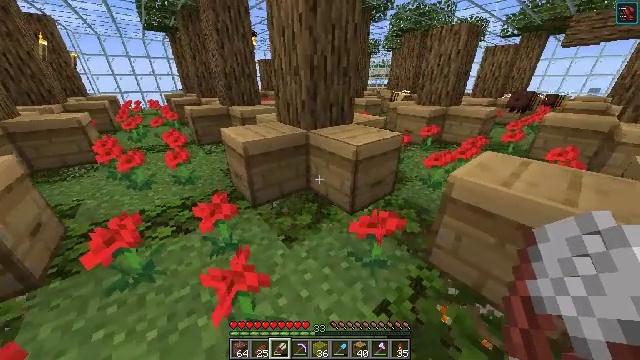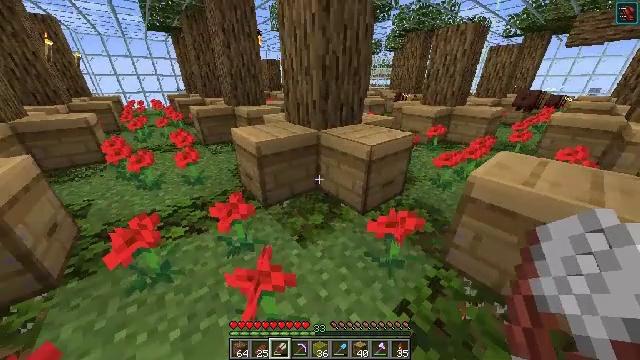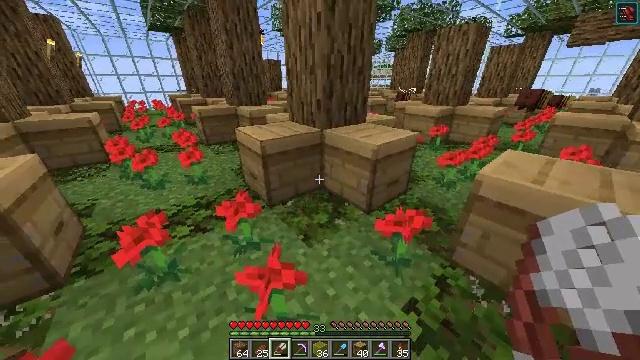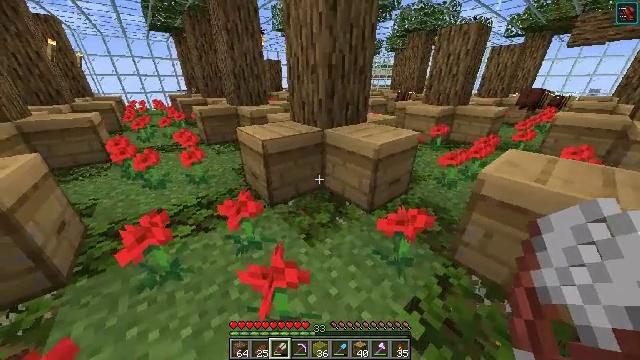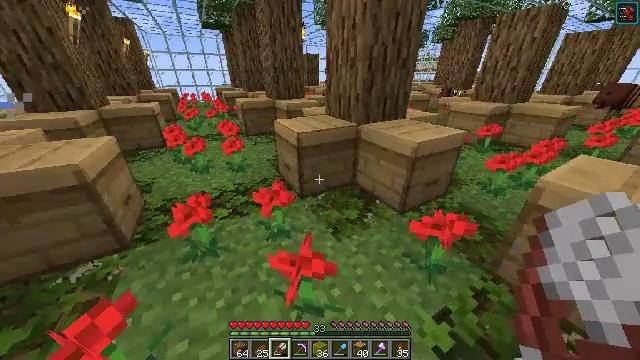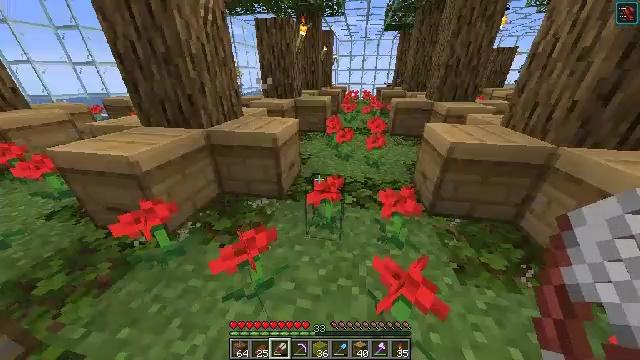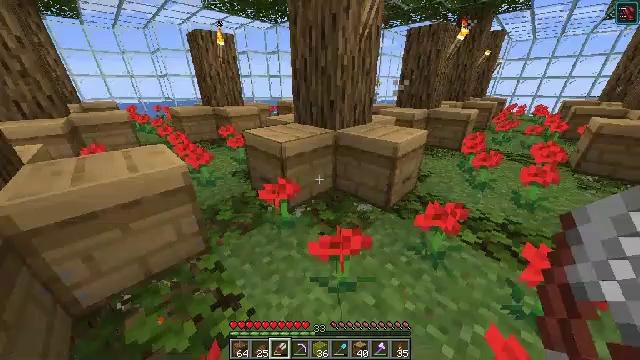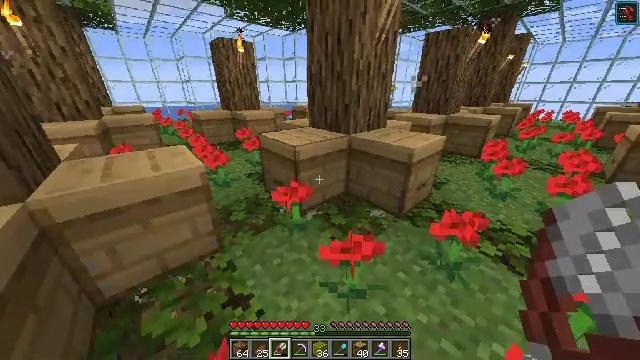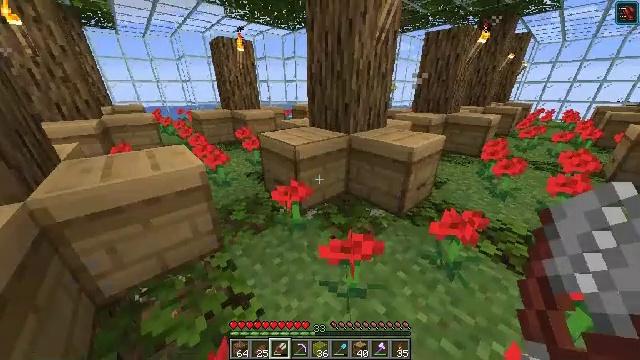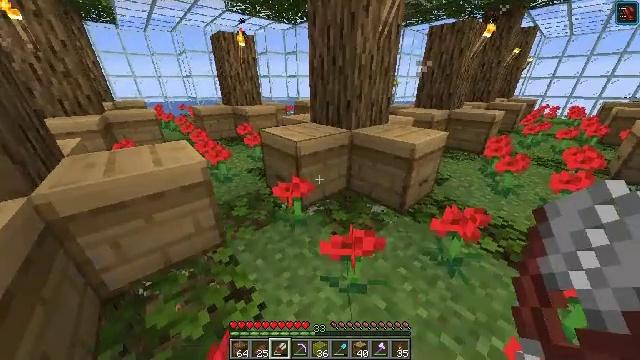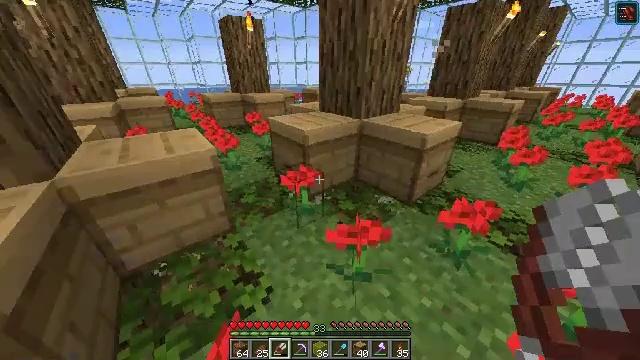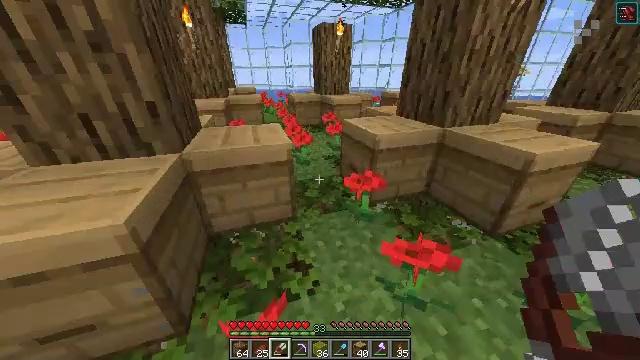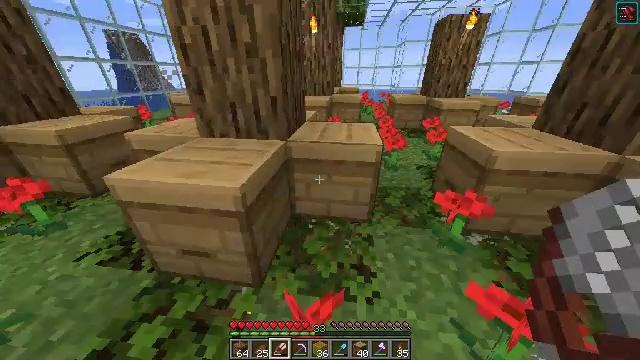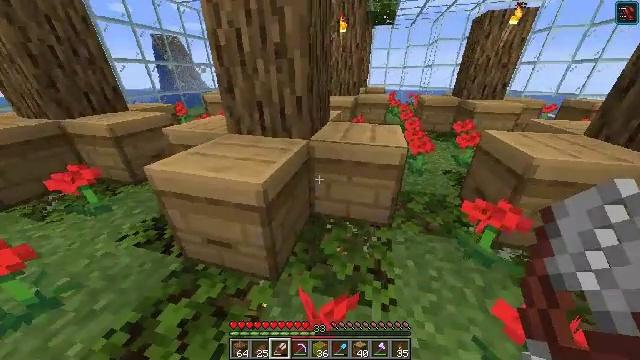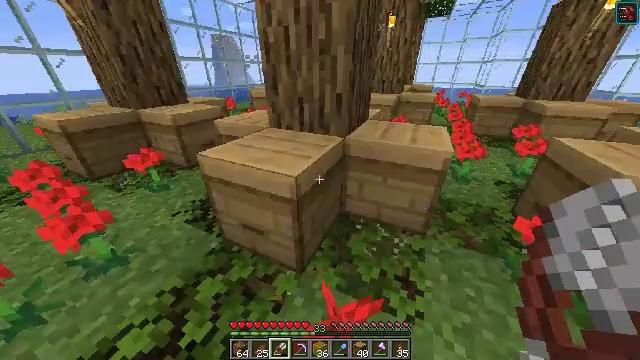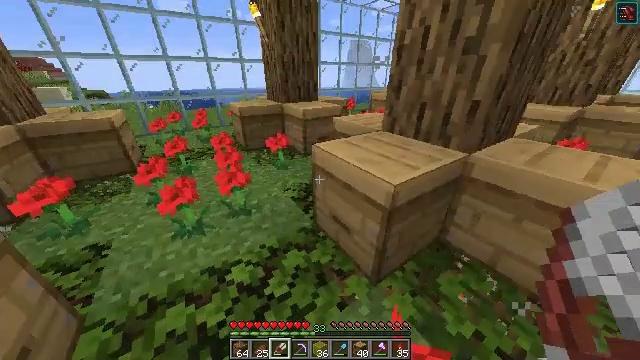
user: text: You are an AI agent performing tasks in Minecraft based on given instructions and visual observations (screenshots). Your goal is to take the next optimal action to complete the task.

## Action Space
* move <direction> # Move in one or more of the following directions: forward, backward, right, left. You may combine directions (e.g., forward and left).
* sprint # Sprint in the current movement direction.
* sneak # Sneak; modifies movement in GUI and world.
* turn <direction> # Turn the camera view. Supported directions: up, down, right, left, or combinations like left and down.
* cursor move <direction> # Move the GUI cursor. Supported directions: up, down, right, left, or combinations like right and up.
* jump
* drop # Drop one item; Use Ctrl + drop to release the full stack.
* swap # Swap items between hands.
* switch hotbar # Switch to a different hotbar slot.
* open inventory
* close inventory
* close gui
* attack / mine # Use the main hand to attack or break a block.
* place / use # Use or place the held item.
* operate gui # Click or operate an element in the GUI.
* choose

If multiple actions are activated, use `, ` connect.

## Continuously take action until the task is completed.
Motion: motion action
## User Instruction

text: Make a honeycomb block with honeycombs on the crafting table.
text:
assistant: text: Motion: attack / mine
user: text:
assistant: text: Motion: attack / mine
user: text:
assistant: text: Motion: attack / mine
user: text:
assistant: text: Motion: turn left and down, attack / mine
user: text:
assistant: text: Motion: turn left, attack / mine
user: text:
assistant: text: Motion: turn left and up, attack / mine
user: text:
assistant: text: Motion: turn left and up, attack / mine
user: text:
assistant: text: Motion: attack / mine
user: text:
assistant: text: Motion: turn down, attack / mine
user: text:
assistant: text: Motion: turn left and down, attack / mine
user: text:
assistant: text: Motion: turn left, attack / mine
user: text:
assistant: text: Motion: turn left, attack / mine
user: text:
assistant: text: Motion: turn left, attack / mine
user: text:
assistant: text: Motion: turn left, attack / mine
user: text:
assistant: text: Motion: turn left, attack / mine
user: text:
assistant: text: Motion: move left, turn left, attack / mine
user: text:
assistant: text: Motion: move forward and move left, attack / mine
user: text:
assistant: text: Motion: move forward and move left, attack / mine
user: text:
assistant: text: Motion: move forward and move left, attack / mine
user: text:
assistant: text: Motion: move forward, attack / mine
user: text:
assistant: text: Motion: move forward, attack / mine
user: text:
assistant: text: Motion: move forward, attack / mine
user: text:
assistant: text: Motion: move forward, attack / mine
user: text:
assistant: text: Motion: move forward, attack / mine
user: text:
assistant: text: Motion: move forward, attack / mine
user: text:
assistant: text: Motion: move forward, attack / mine
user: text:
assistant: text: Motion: move forward and move left, attack / mine
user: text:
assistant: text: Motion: move forward and move left, attack / mine
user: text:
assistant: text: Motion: move forward and move left, attack / mine
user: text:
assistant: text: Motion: move forward, attack / mine